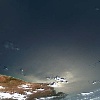
Label: water